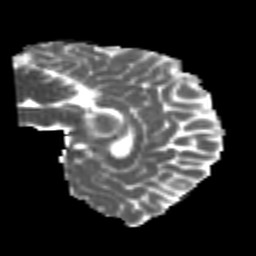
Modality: MD
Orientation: sagittal
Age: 20
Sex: male
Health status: healthy
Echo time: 0.074 s